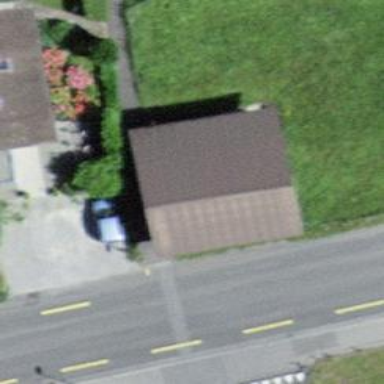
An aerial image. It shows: Barn.